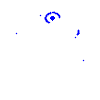
Particle: pion